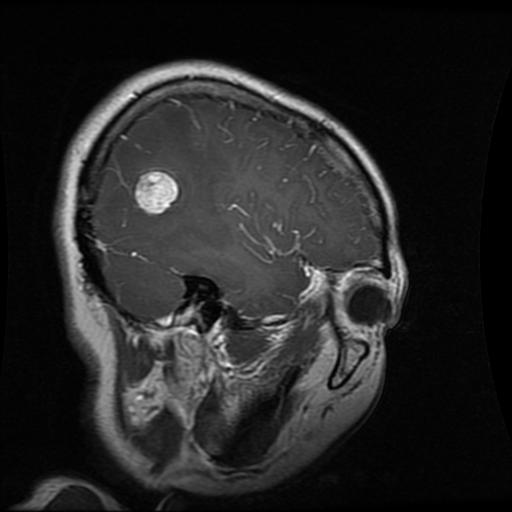
Label: glioma